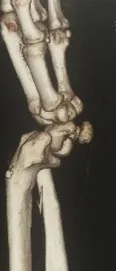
In sagital plane.
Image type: radiology (ct)